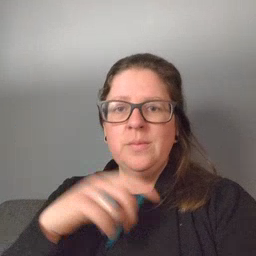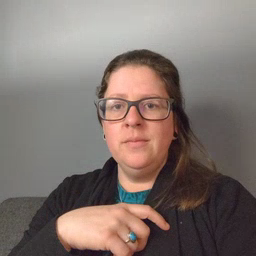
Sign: moon